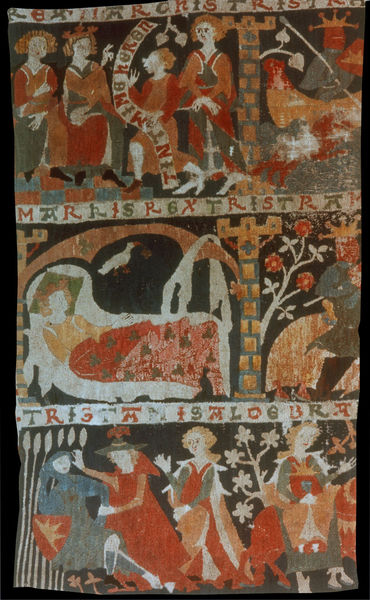
Titel: Tristan-Teppich II
Institution: Wienhausen, Kloster
Schlagwörter: baum, blau, gruppe, mann, vogel, weiß, frauen, grün, menschen, blumen, frau, grau, kleid, männer, schwarz, säule, blüten, rot, schloss, hochformat, teppich, wand, band, taube, zweige, kirche, decke, pflanzen, krone, pferd, reiter, turm, schrift, papier, liegen, schlafen, ente, gans, mauer, könig, tapete, inschrift, streifen, bett, bettdecke, liegend, zinnen, schild, burg, buchstaben, soldat, herrscher, ritter, fragment, wappen, besuch, mittelalter, könige, heilige, speer, speere, zeilen, ähren, textil, wandbehang, lager, inschriften, spruchband, erzählung, storch, minne, höfling, tristan, ritter säule